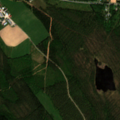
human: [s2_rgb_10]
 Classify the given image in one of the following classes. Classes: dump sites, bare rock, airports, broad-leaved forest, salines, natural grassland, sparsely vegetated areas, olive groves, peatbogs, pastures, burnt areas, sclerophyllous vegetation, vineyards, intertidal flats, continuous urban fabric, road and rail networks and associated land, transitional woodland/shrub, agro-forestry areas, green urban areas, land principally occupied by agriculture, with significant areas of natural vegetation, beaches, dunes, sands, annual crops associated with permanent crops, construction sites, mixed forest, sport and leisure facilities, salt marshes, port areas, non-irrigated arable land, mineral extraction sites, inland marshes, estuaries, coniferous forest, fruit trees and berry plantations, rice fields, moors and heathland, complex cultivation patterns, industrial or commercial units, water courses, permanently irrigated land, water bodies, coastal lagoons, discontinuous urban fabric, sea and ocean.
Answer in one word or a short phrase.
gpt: discontinuous urban fabric, coniferous forest, mixed forest, transitional woodland/shrub